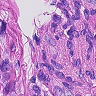
Metastatic tissue present: yes